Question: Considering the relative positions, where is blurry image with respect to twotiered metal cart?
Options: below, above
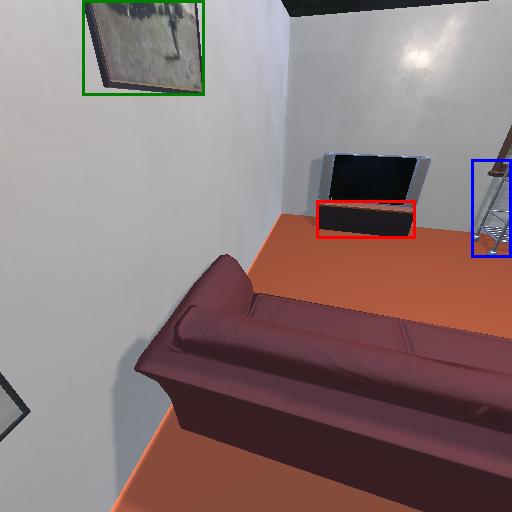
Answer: below